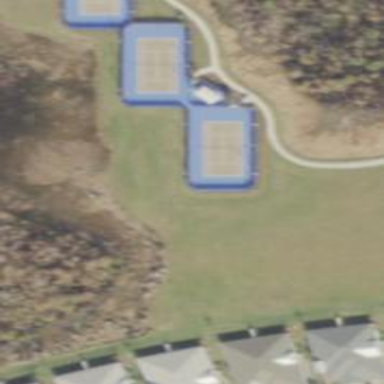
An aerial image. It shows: Tennis court on the leisure land pitch.